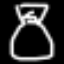
Label: hourglass